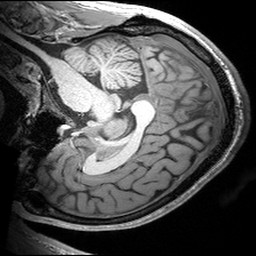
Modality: T1w
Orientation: sagittal
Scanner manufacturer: siemens
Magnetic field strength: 3 T
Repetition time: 2.53 s
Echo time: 0.00299 s